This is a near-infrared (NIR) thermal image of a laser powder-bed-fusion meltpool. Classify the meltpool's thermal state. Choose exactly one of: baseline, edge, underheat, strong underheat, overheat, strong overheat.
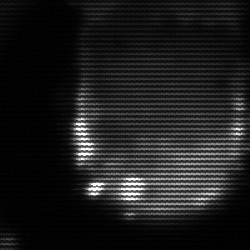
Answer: edge